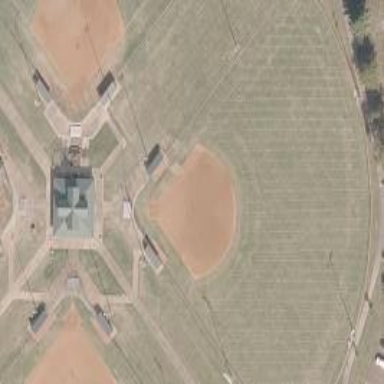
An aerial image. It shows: Recreational ground with baseball pitch.